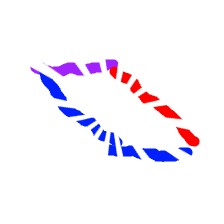
Shape: parallelogram